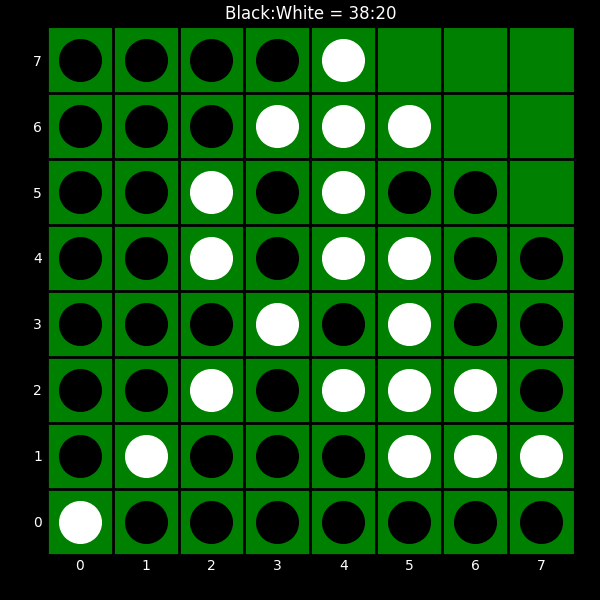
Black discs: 38
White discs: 20